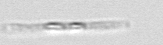
Label: Leptocylindrus